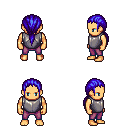
a pixel art fantasy rpg character, male body template, human, tanned skin, steel chest armor, magenta pants, blue ponytail hairstyle, four views (front, back, left, right), 2x2 character sprite sheet, small pixel art, hard edges, no anti-aliasing